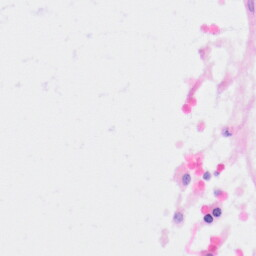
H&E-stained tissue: Kidney